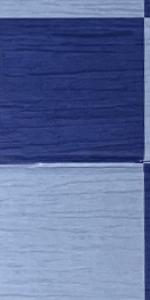
Label: Empty